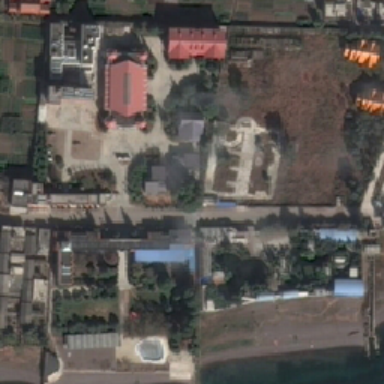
The resort was built along the shore .